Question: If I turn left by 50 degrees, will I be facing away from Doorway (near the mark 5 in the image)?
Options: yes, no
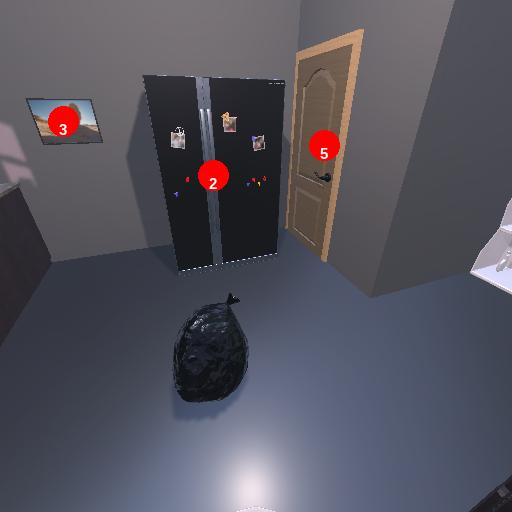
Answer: yes